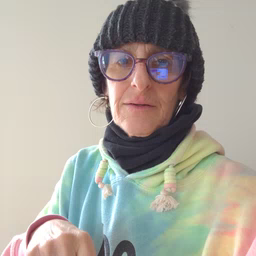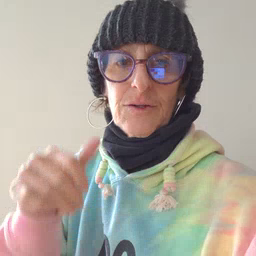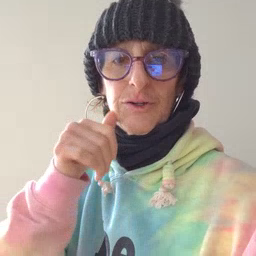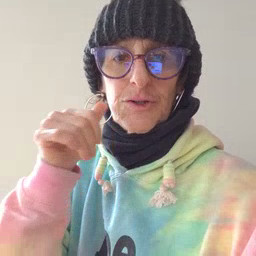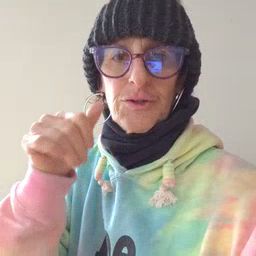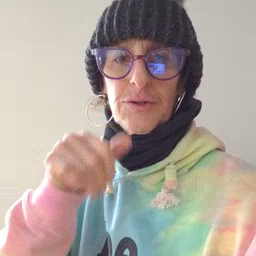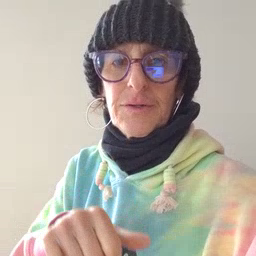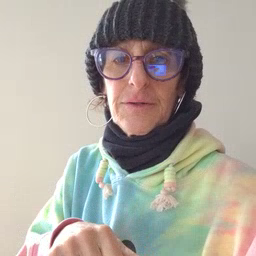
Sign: girl